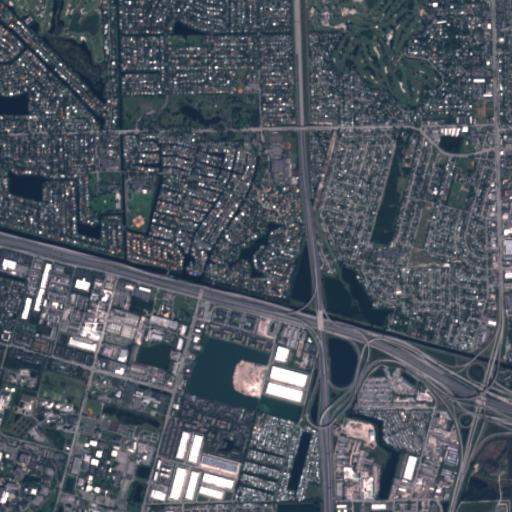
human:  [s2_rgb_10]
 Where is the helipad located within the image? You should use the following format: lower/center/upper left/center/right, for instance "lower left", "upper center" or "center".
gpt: The helipad is located in the lower left of the image.
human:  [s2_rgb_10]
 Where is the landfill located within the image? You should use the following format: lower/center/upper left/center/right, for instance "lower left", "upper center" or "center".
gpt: The landfill is located in the lower right of the image.
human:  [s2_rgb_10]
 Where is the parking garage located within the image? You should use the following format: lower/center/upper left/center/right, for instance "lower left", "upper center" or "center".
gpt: The parking garage is located in the center right of the image.
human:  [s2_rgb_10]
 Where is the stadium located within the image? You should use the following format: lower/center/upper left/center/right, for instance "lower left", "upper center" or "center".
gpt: The stadium is located in the lower left of the image.
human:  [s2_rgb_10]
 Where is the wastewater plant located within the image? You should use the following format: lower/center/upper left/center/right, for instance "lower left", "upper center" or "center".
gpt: The wastewater plant is located in the lower center of the image.
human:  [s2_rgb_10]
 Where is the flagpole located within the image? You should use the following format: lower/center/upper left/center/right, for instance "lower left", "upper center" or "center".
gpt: The flagpole is located in the lower left of the image.
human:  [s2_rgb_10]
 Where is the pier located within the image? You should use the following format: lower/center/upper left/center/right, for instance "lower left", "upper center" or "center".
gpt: The pier is located in the upper center of the image.
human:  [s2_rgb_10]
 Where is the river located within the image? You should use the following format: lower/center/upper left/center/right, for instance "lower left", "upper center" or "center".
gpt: The river is located in the lower right of the image.
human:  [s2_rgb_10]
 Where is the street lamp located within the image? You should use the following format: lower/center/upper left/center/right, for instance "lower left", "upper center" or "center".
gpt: The street lamp is located in the lower right of the image.
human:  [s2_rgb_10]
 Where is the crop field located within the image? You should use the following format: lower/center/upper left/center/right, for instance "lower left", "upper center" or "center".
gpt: There is no crop field in the image.